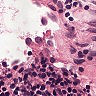
Metastatic tissue present: no